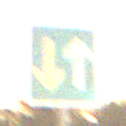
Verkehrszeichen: VorrangVorGegenverkehr
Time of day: Night
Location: Outdoor (Nature)
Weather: Clear
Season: NotSpecified
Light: Natural